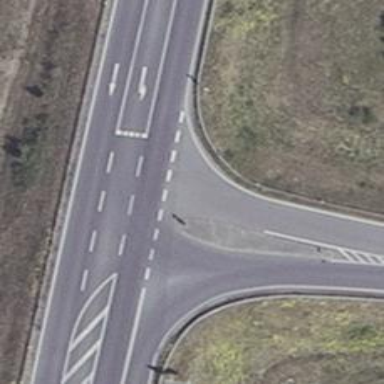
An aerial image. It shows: Trunk link highway.